Interaction volume radius: 10 \u00c5
Interaction volume height: 10 \u00c5
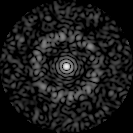
Disorder parameter: 0.8402